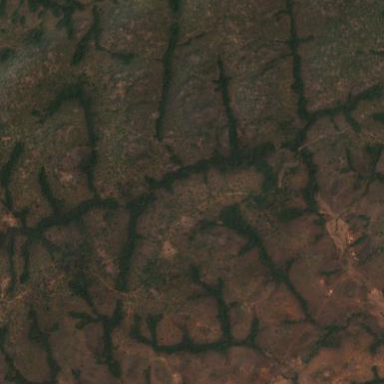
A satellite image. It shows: Forest area.